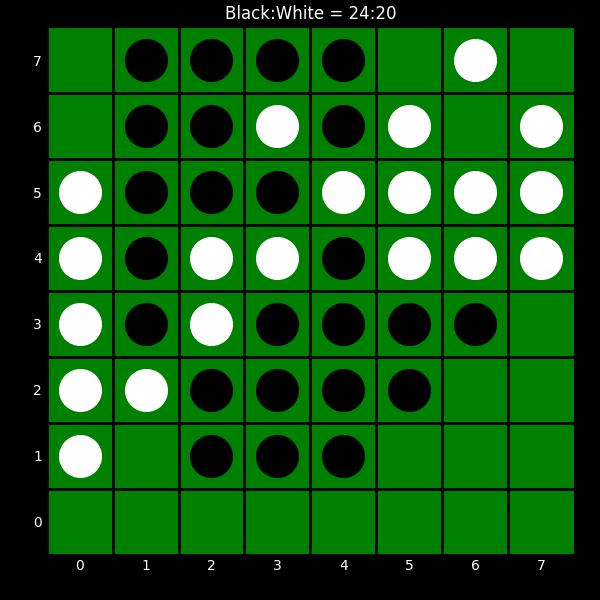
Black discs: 24
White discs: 20